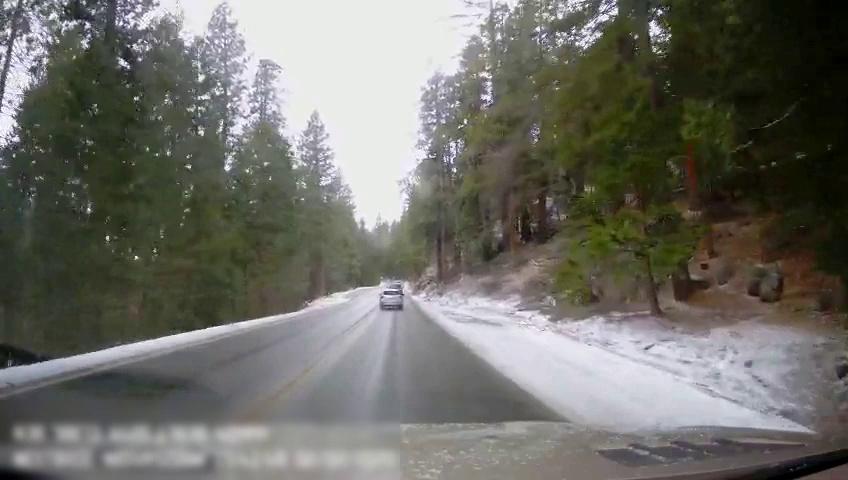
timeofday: Day
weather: Cloudy
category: Drivable Space
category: Vehicles | Truck
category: Vehicles | Car
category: Lanes | Current Lane
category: Lanes | Opposite Lane
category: Lanes | Opposite Lane